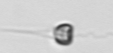
Label: Apedinella